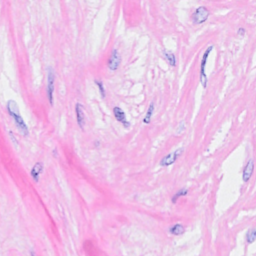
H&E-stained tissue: Breast